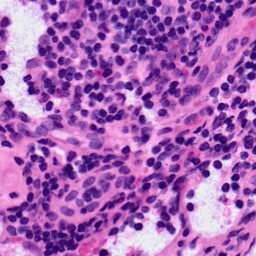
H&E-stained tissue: LymphNode